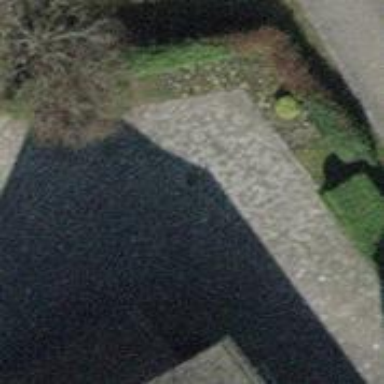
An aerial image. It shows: Footway with sett surface.